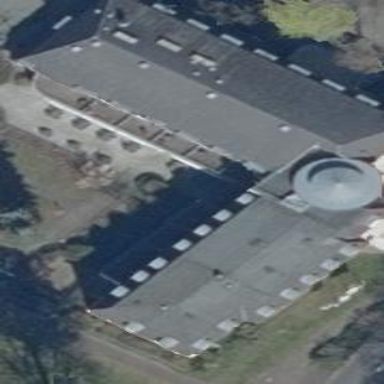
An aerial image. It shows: Part of building.